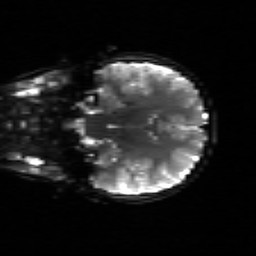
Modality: sbref
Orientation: coronal
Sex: female
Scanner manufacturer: siemens
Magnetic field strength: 3 T
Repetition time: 5 s
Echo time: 0.071 s